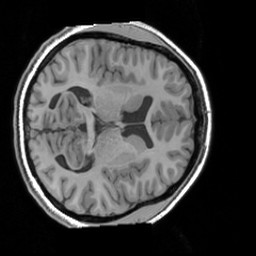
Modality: T1w
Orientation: axial
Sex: female
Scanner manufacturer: siemens
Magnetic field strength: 3 T
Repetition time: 1.63 s
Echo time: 0.00311 s